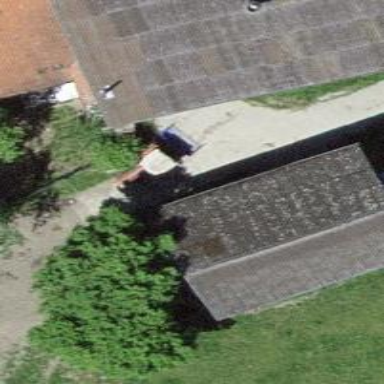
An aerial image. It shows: Rural barn.